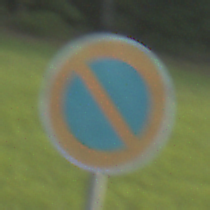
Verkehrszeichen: EingeschraenktesHalteverbot
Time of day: SunriseSunset
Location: Outdoor (Nature)
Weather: PartlyCloudy
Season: NotSpecified
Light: Natural